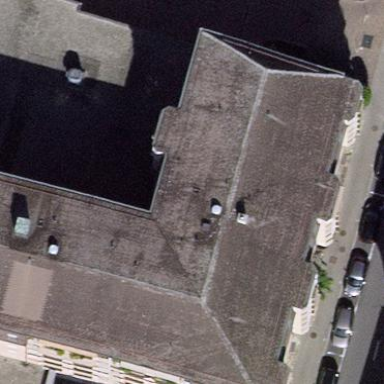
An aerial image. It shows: Apartment building with quadruple saltbox roof shape.